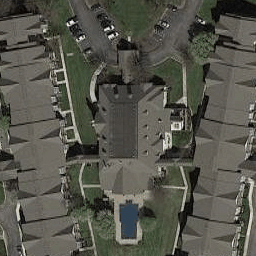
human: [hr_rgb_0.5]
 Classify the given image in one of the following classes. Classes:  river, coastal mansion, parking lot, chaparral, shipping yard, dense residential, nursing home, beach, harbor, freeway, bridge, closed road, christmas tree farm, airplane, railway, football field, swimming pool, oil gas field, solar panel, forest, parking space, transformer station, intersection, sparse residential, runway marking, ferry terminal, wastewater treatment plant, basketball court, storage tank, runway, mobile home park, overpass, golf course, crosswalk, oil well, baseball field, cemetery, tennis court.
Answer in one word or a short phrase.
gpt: nursing home